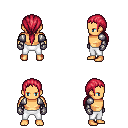
a pixel art fantasy rpg character, male body template, human, tanned skin, steel arm armor, white pants, ruby red ponytail hairstyle, metal gloves, four views (front, back, left, right), 2x2 character sprite sheet, small pixel art, hard edges, no anti-aliasing